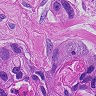
Metastatic tissue present: yes